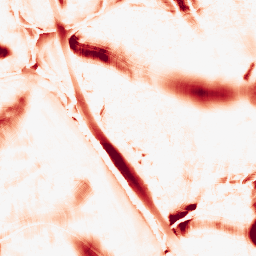
Category: morphological
Decomposition family: morphological_ellipse
Decomposition parameters: operation: opening
width: 50
height: 50
Upsampling method: regularized
Upsampling parameters: scale: 4
lambda_reg: 0.001
Upsampling scale: 4